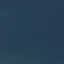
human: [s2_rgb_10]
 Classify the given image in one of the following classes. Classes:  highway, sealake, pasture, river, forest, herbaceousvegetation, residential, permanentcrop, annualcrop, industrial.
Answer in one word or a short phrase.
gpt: SeaLake